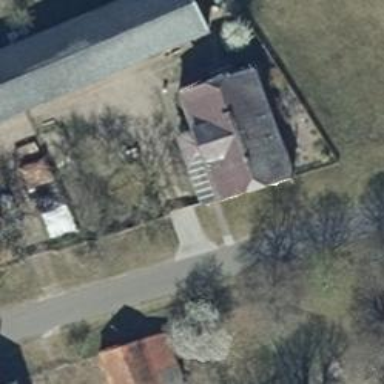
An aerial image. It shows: House with flat grey roof.